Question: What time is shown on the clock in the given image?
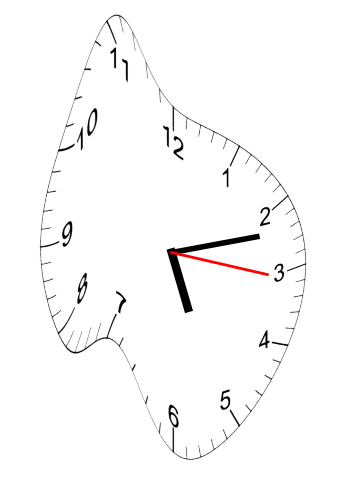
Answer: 05:12:16